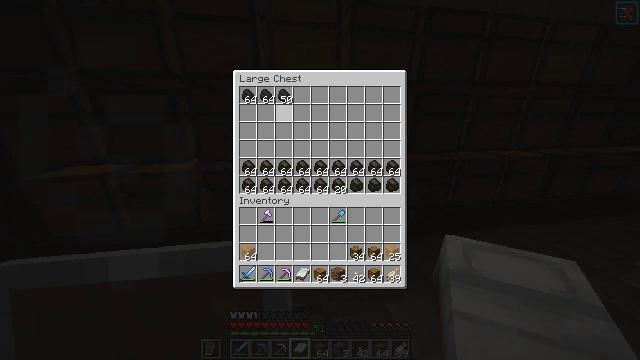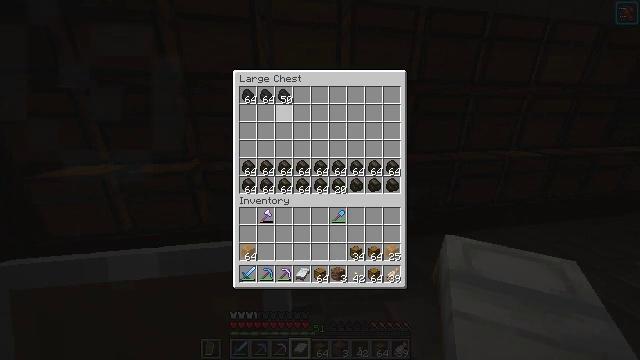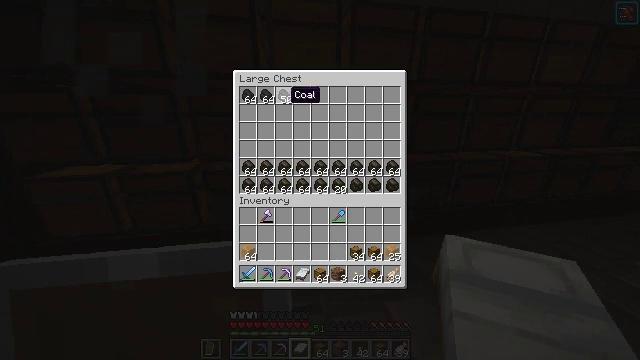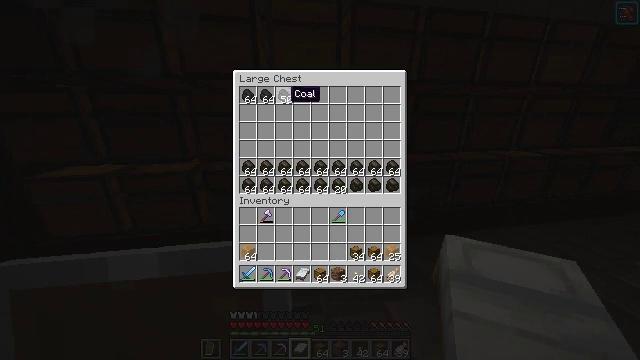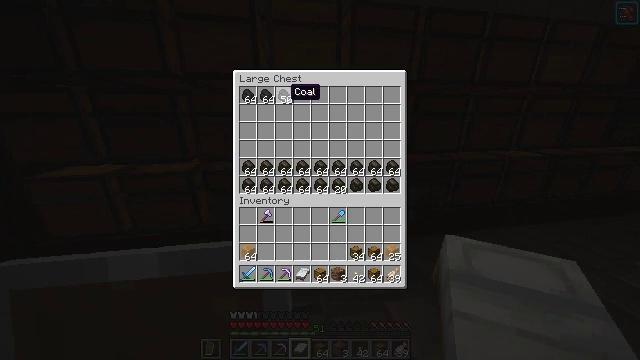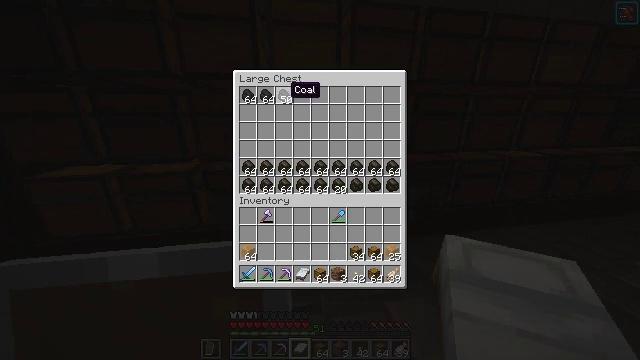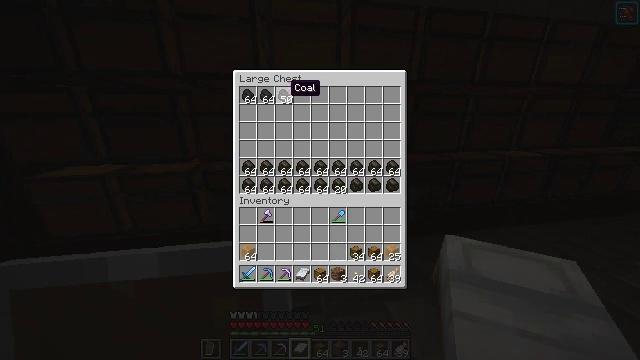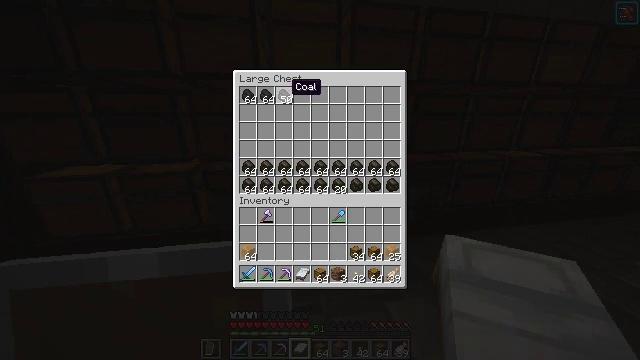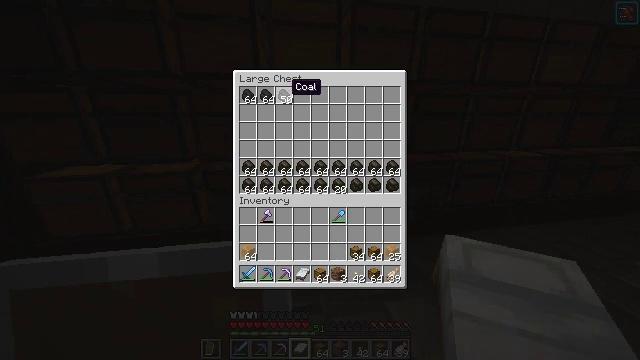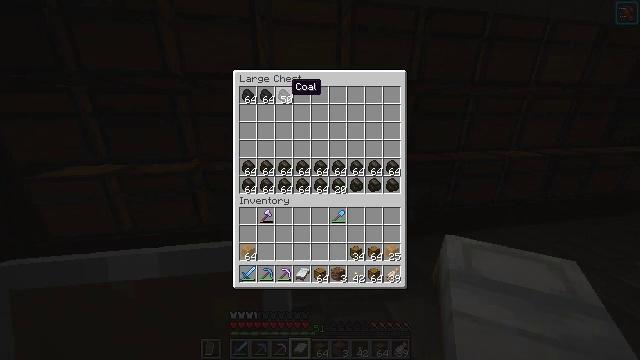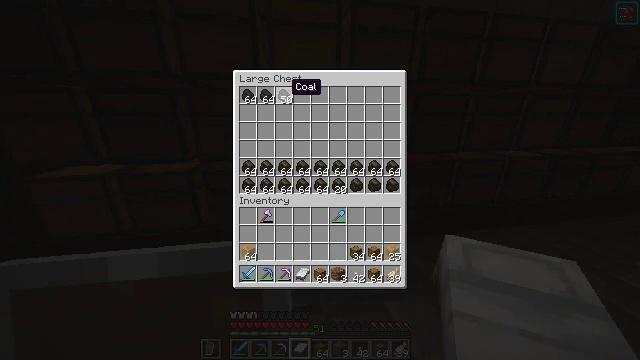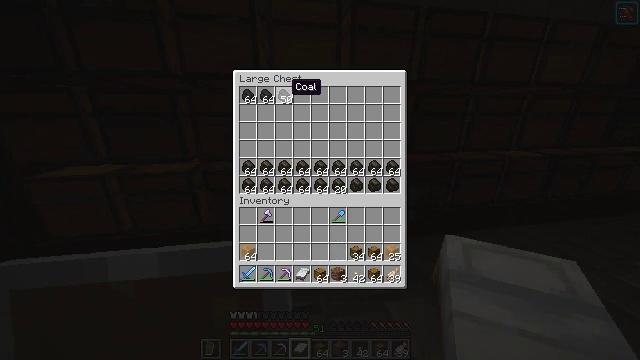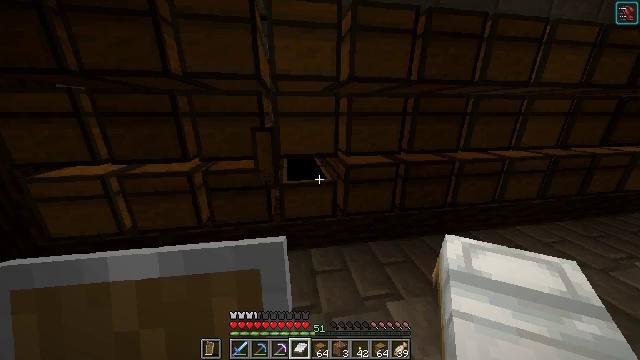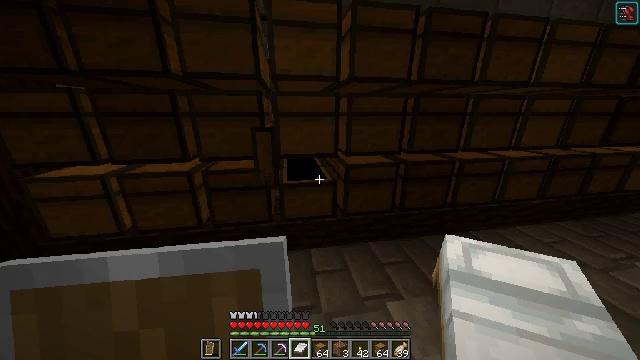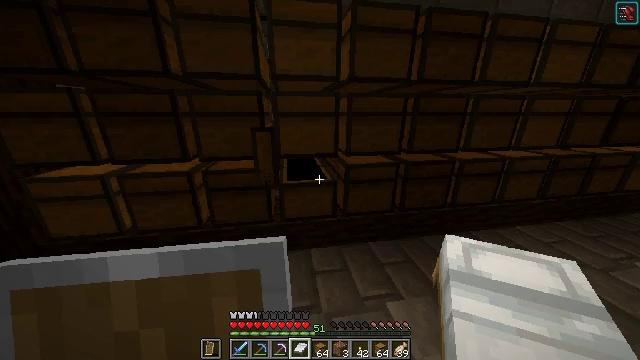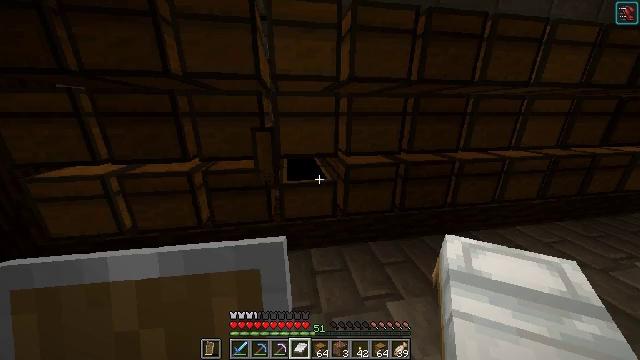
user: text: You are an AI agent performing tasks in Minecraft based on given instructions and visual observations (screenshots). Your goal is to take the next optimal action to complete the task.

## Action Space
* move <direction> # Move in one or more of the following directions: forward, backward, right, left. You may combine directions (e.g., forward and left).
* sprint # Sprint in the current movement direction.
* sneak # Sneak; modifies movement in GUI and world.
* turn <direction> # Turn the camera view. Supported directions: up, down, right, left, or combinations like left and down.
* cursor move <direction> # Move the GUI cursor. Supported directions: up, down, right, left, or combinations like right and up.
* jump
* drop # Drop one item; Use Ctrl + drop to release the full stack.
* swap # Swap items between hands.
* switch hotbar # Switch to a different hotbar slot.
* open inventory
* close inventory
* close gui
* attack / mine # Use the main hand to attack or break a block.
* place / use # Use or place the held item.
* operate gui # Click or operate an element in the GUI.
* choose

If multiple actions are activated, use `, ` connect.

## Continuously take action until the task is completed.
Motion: motion action
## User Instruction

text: Attack the stone bricks to gather materials.
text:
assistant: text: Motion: cursor move up
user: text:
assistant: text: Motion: no_op
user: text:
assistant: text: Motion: no_op
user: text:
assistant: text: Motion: no_op
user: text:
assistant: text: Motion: no_op
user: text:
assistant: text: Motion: no_op
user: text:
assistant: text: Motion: no_op
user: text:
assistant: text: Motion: no_op
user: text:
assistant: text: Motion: no_op
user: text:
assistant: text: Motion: no_op
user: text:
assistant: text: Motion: no_op
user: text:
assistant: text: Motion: no_op
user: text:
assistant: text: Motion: close gui
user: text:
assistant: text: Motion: open inventory
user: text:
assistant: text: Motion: no_op
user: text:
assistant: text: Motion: turn right
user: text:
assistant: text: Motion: turn right and up
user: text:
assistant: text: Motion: turn right and up
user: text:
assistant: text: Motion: turn right
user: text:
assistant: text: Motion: turn right
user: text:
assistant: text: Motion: turn right and up
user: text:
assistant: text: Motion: turn right and up
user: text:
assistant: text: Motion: turn right and up
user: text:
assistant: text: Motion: move left, turn right and up
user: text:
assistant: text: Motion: no_op
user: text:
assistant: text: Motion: no_op
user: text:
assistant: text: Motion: no_op
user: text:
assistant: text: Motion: no_op
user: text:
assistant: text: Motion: no_op
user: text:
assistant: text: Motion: move forward, turn left